Chest X-ray:
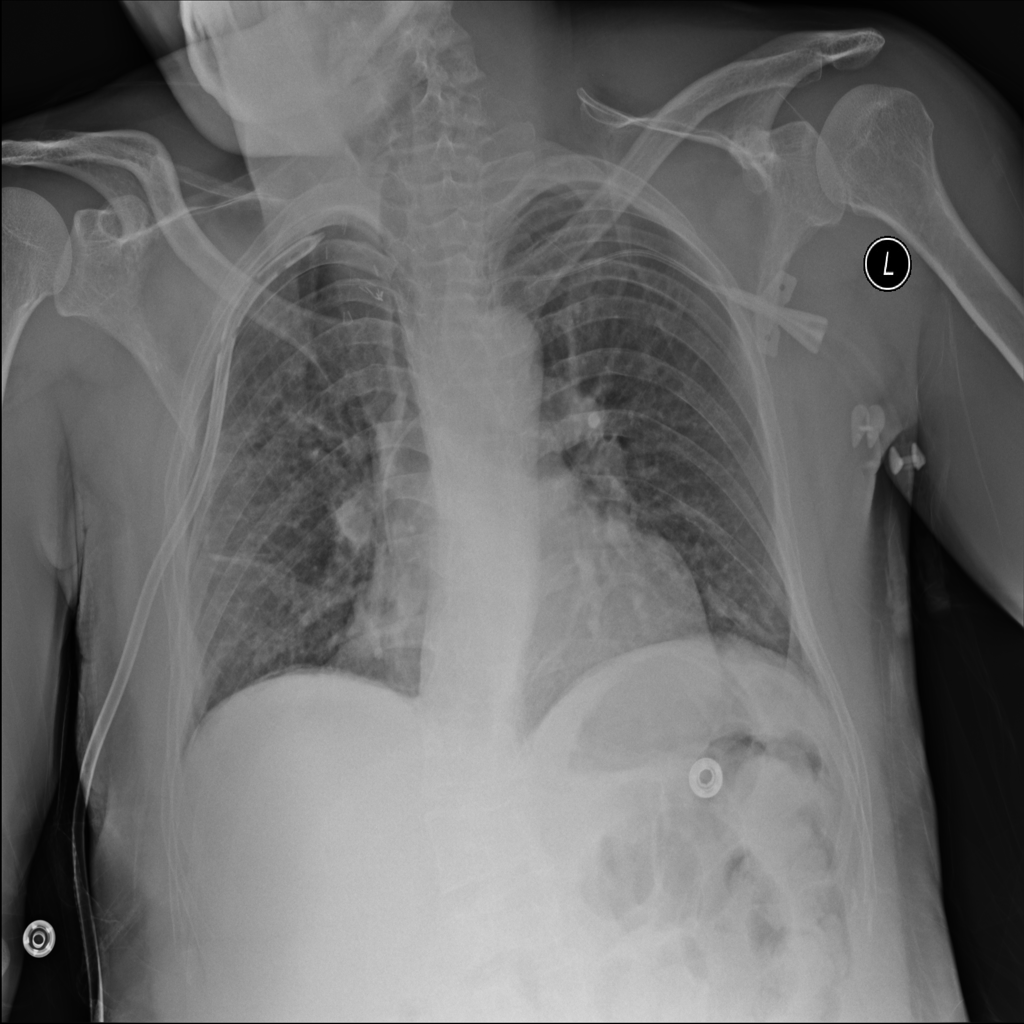
Findings: Cardiomegaly, Consolidation
No abnormal finding: no